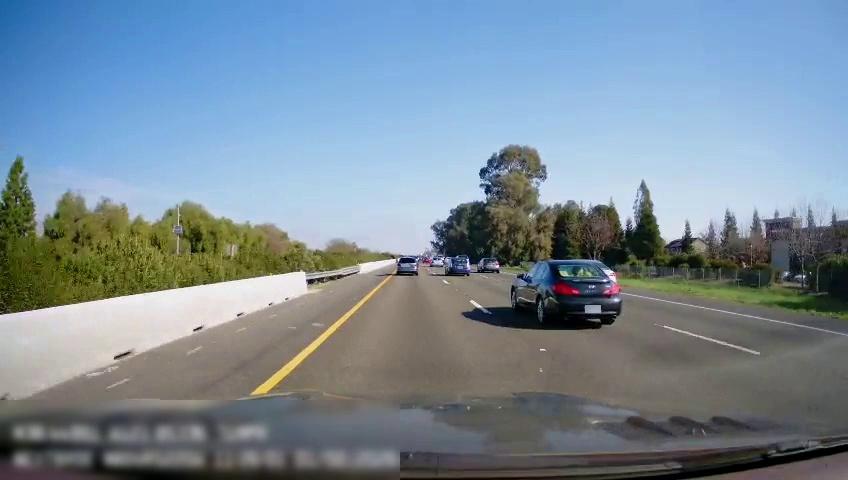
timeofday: Day
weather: Sunny
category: Drivable Space
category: Vehicles | SUV
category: Vehicles | SUV
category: Vehicles | SUV
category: Vehicles | Car
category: Vehicles | Car
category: Vehicles | Car
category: Lanes | Current Lane
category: Lanes | Current Lane
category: Lanes | Alternate Lane
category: Lanes | Alternate Lane